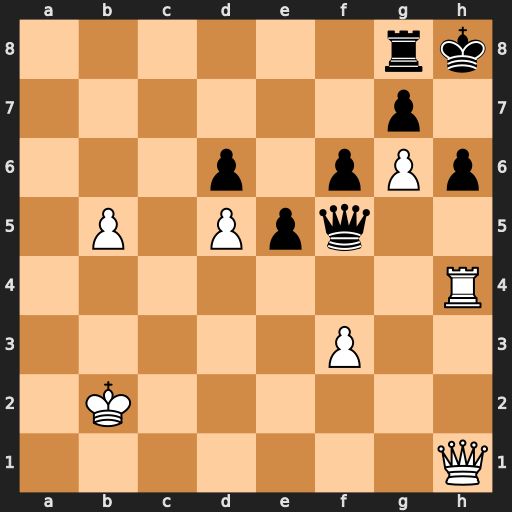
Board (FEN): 6rk/6p1/3p1pPp/1P1Ppq2/7R/5P2/1K6/7Q
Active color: w
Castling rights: -
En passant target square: -
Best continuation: Rxh6+ gxh6 Qxh6#